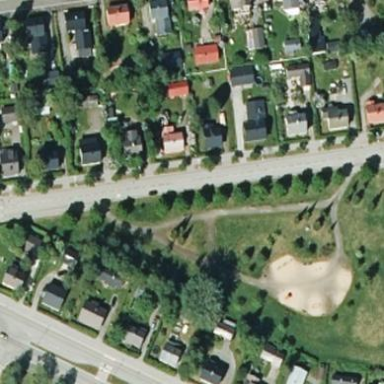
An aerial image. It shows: Lovely park for leisure and relaxation.